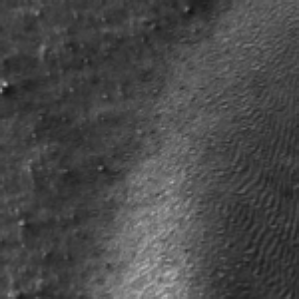
Label: frost